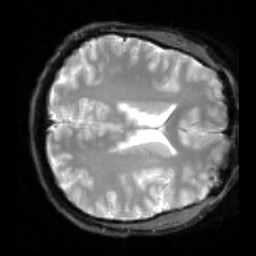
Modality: inplaneT2
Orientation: axial
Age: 26
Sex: male